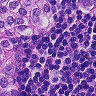
Metastatic tissue present: yes